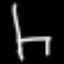
Label: chair